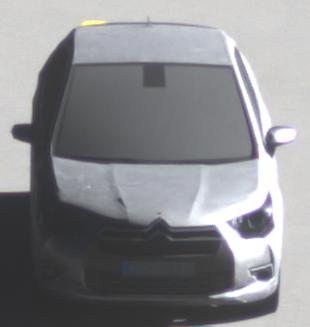
Make: Citroen
Model: DS 4 VTi 120
Detailed model: DS 4
Model produced from: 2011/05
Model produced until: 2015/01
Doors: 5
Color: white
Road condition: dry road
Daytime: morning or afternoon
Contrast: high contrast